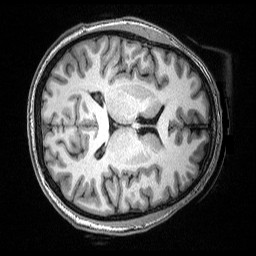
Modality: T1w
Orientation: axial
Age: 32
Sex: male
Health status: ill
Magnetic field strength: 3 T
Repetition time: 2.53 s
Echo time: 0.00331 s